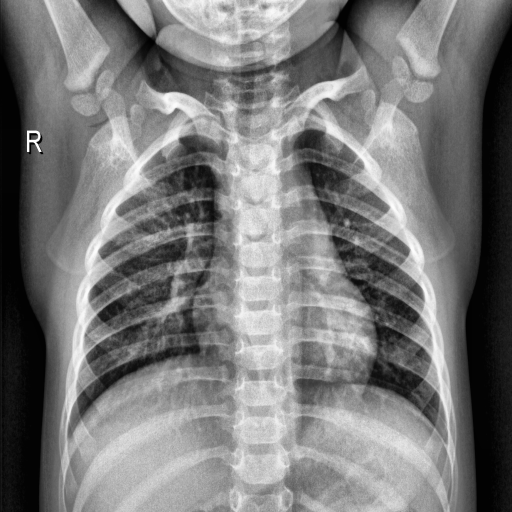
Finding: NORMAL